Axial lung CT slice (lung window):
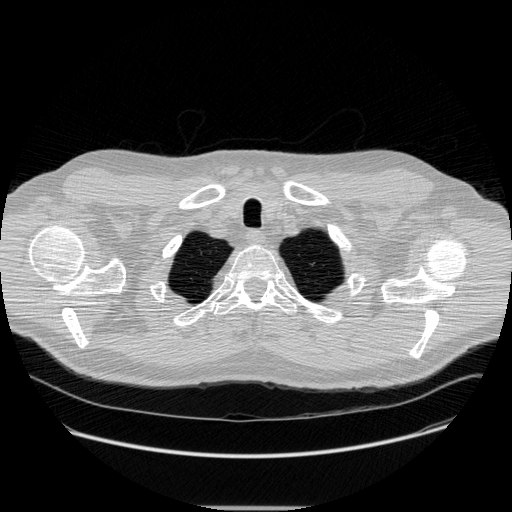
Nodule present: no